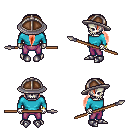
a pixel art fantasy rpg character, male body template, skeleton, teal long-sleeve shirt, magenta pants, red ponytail hairstyle, chain helm, bracelets, metal boots, spear, four views (front, back, left, right), 2x2 character sprite sheet, small pixel art, hard edges, no anti-aliasing